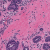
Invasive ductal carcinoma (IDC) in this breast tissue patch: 0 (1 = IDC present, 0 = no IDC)